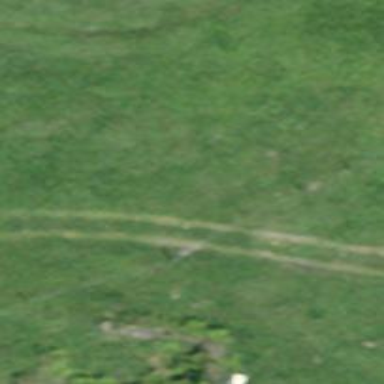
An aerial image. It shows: Track with grade 5 tracktype.